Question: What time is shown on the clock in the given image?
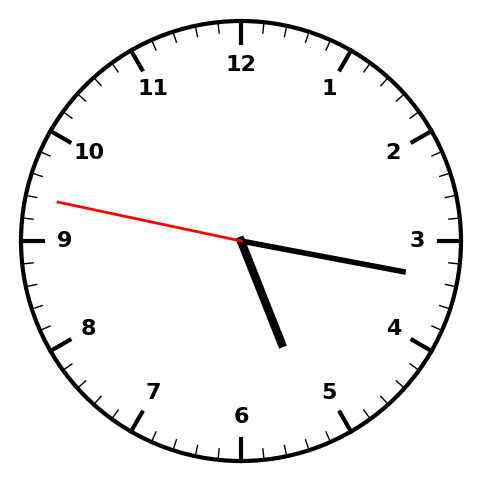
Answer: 05:16:47